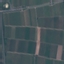
Label: PermanentCrop